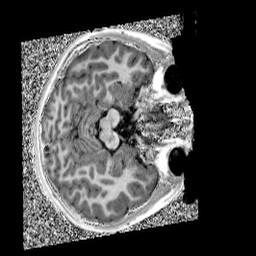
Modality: UNIT1
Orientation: axial
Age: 9
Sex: male
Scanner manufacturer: siemens
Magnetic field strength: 3 T
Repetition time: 4 s
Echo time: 0.00299 s